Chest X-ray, PA view. Patient: 51 years old, sex M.
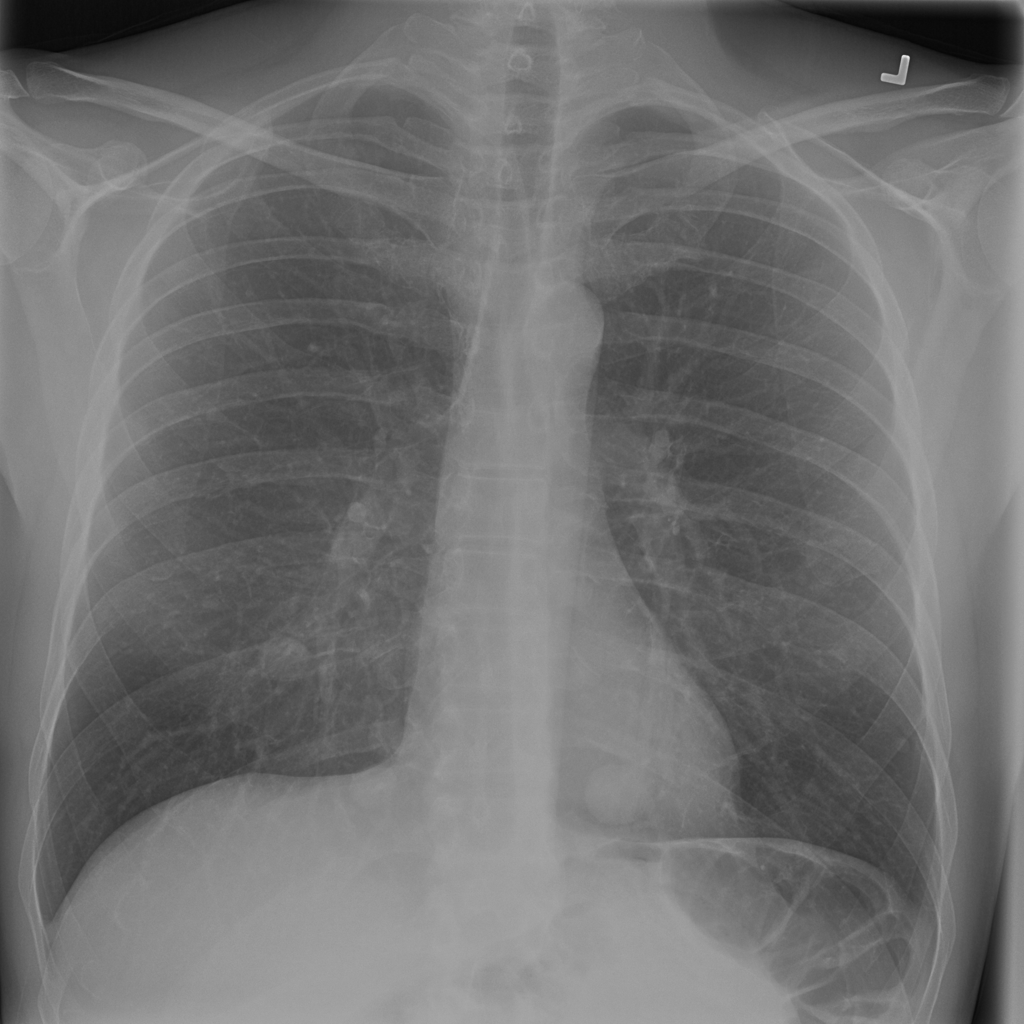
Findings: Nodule